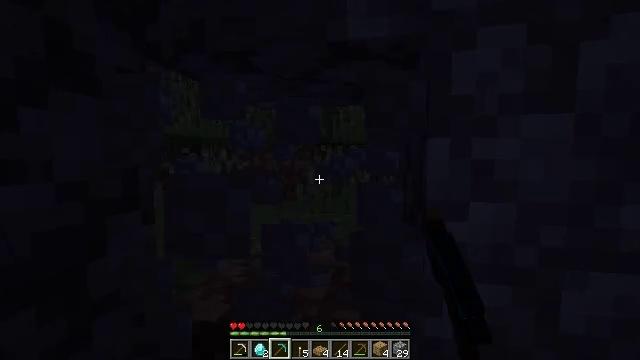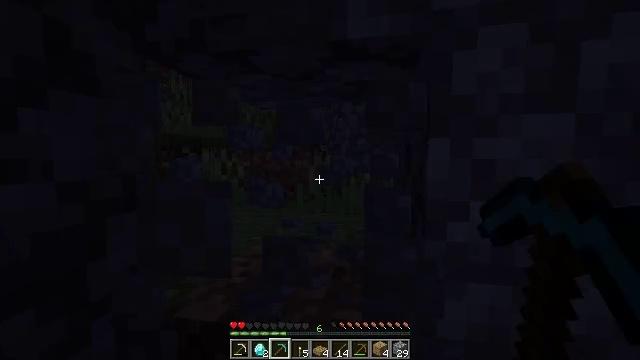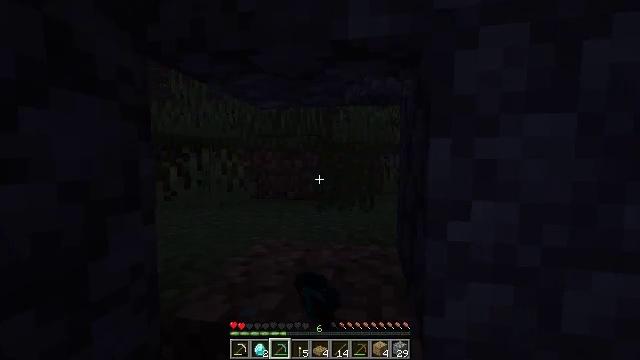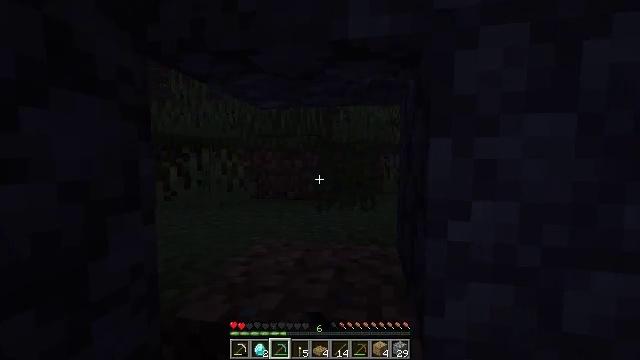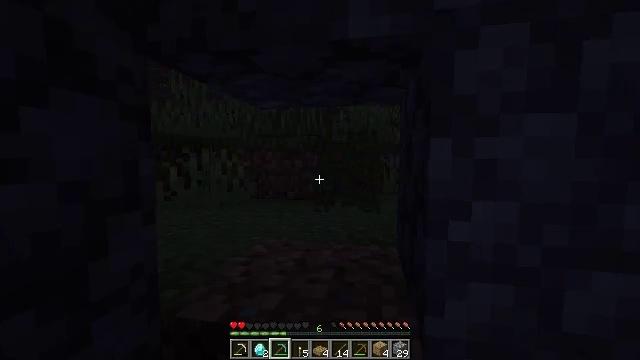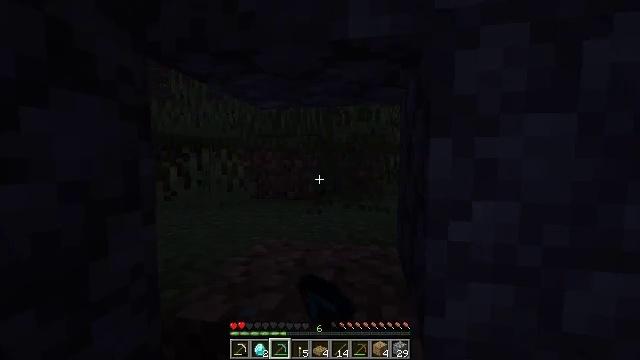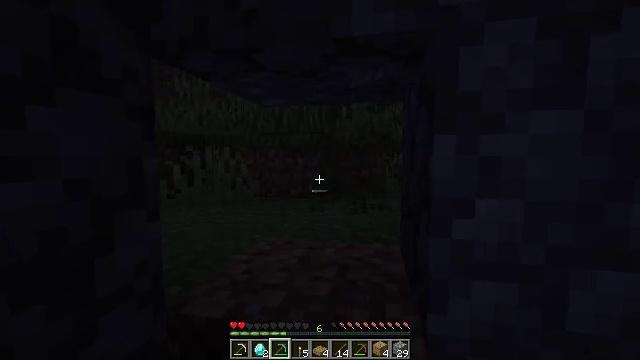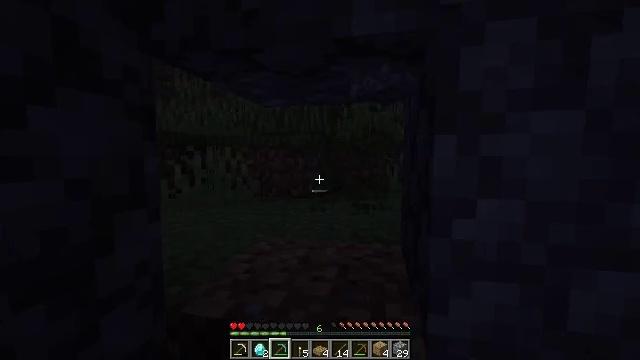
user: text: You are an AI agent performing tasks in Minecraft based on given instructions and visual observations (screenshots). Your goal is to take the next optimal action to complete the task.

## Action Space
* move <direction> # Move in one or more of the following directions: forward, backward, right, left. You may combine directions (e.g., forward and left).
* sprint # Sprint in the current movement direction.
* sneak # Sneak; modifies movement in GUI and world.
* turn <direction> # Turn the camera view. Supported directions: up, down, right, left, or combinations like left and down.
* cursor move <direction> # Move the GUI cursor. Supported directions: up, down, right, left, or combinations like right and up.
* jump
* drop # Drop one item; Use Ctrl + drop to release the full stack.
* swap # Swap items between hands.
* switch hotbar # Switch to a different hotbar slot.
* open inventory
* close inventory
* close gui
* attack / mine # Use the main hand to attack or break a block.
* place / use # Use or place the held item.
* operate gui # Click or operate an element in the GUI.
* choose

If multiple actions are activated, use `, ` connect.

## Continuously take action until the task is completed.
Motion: motion action
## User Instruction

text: Collect the grass from the surface.
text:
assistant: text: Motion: attack / mine
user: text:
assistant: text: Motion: attack / mine
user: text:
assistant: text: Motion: attack / mine
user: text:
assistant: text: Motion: attack / mine
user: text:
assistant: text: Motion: attack / mine
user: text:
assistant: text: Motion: no_op
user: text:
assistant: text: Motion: no_op
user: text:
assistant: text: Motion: no_op